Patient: sex M, age 76
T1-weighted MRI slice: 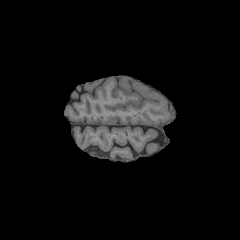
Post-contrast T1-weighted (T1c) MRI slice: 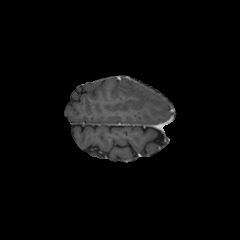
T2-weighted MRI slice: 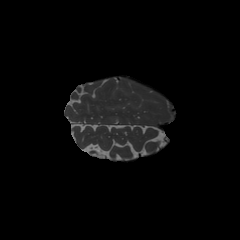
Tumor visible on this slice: no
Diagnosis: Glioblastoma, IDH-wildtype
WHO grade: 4